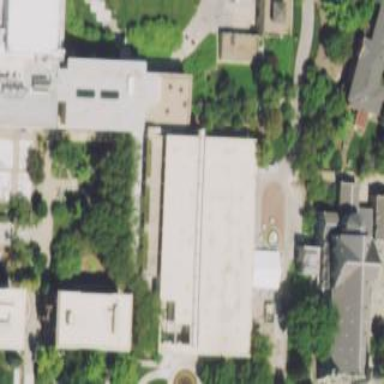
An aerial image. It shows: University building.